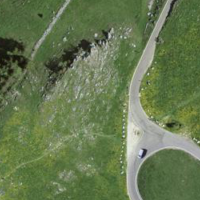
EUNIS habitat code: 23
Species observed at this site:
Falco tinnunculus
Linaria cannabina
Anthus spinoletta
Milvus milvus
Fringilla coelebs
Buteo buteo
Turdus torquatus
Accipiter nisus
Spinus spinus
Turdus merula